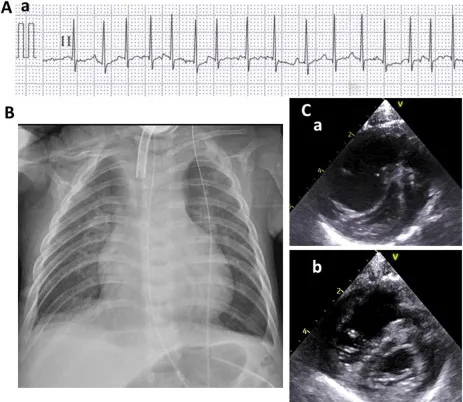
Cardiologic evaluation at 7 months old. A II-lead electrocardiogram (ECG) a) when presenting with tachycardia, and ,respiratory distress, and . A 12-lead ECG b) after recovering sinus rhythm.
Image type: radiology (x_ray)